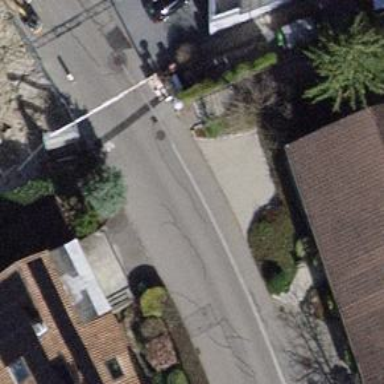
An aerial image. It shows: Asphalt sidewalk along the footway.